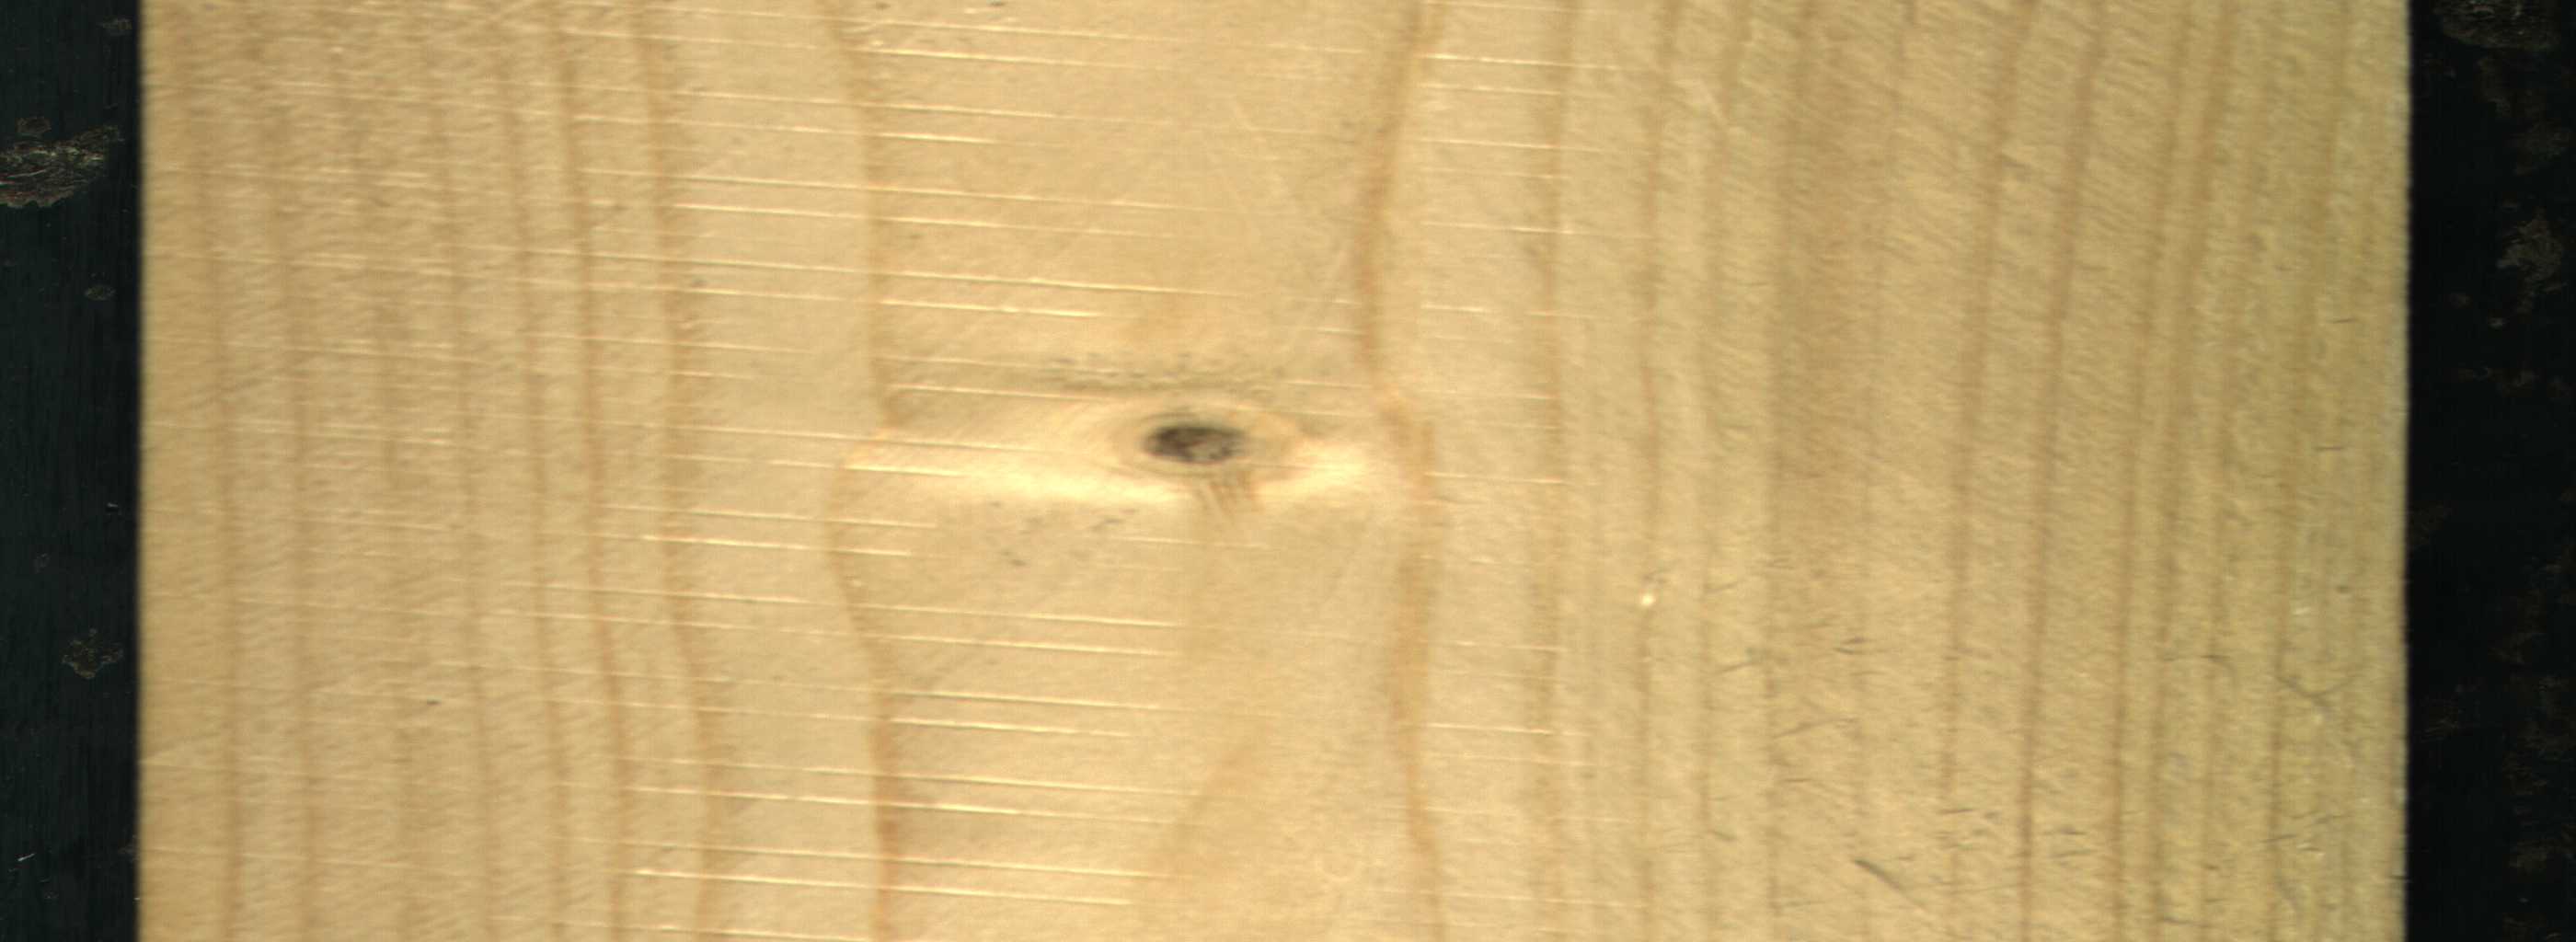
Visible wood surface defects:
Live_Knot